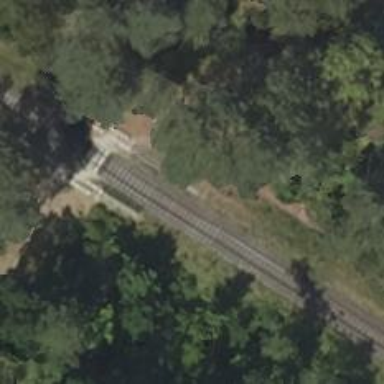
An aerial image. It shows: Railway milestone.